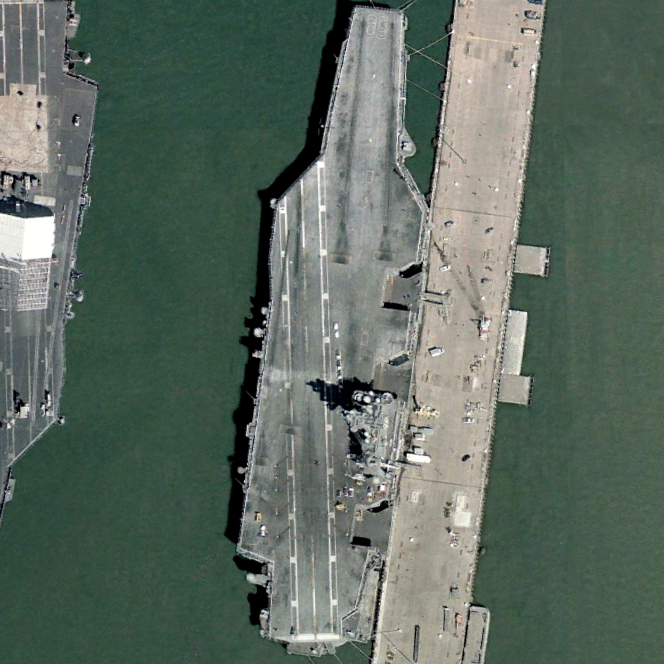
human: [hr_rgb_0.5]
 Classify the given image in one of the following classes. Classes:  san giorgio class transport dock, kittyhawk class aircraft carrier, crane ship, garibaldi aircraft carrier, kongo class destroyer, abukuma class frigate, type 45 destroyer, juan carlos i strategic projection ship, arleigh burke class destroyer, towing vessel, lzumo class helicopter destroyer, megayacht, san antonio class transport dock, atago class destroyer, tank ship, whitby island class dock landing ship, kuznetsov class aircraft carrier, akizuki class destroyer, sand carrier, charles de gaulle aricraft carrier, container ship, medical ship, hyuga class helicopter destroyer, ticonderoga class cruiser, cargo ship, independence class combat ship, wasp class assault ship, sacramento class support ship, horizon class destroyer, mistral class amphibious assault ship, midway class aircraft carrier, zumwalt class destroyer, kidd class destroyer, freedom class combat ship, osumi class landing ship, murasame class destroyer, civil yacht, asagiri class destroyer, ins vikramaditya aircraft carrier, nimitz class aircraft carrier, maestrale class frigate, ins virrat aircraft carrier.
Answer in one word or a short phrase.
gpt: Nimitz class aircraft carrier